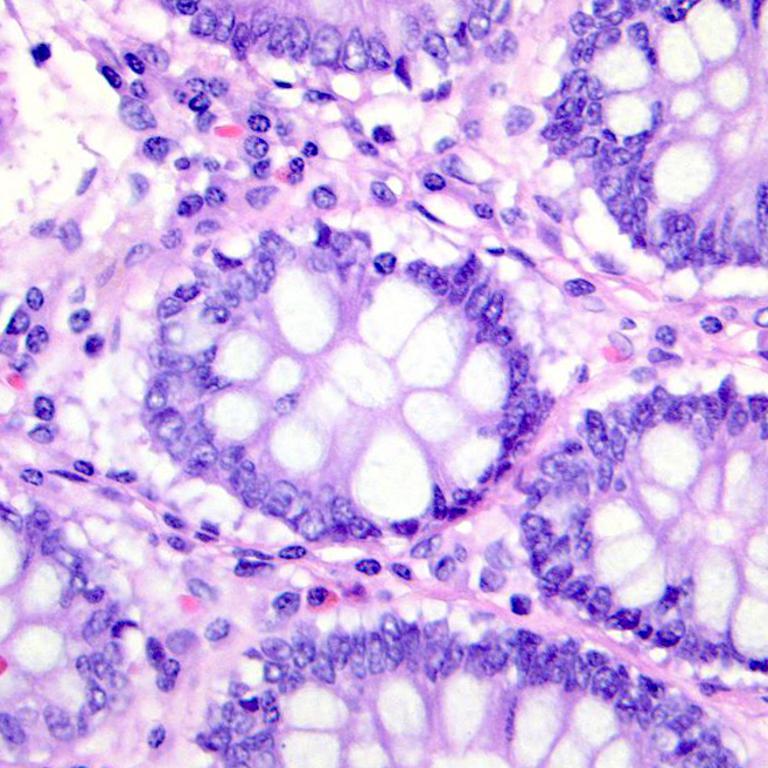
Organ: colon
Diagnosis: benign